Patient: sex M, age 63
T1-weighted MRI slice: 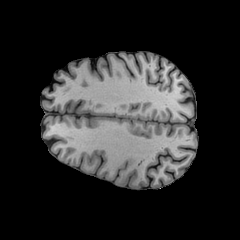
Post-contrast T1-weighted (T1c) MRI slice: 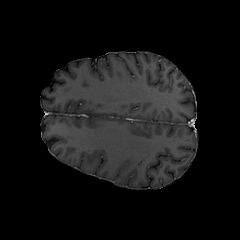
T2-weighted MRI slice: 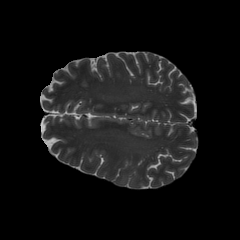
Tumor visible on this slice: yes
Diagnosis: Glioblastoma, IDH-wildtype
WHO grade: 4